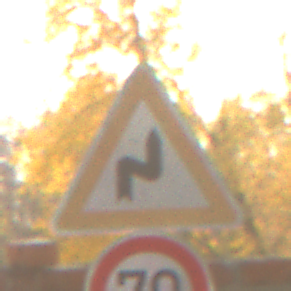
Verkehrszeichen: DoppelkurveRechts
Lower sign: Geschwindigkeit70
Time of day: SunriseSunset
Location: Roofed (Suburban)
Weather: Clear
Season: NotSpecified
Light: Natural